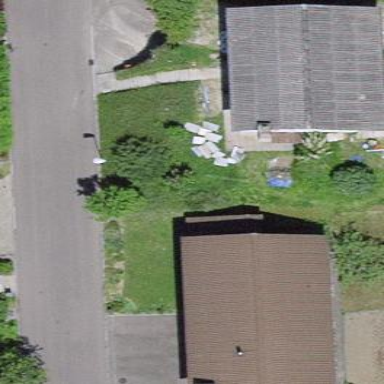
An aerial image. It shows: Simple house.